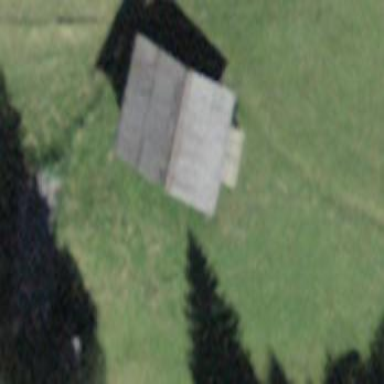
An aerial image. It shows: Barn.